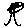
Label: tree